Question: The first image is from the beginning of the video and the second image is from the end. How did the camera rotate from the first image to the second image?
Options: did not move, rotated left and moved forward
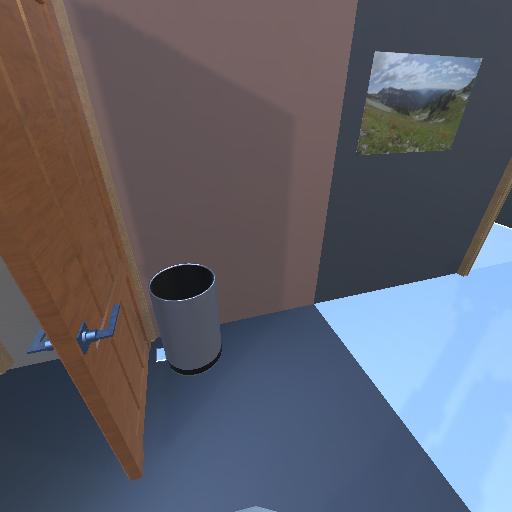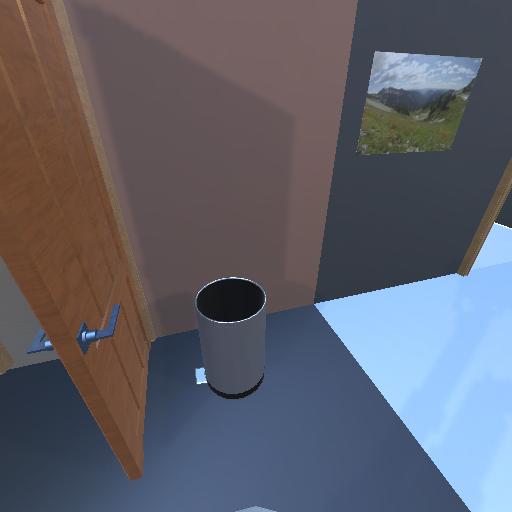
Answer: did not move